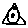
Label: triangle